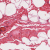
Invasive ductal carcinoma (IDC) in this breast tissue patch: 0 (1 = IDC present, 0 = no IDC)